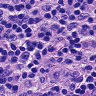
Metastatic tissue present: no